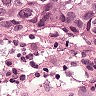
Metastatic tissue present: yes